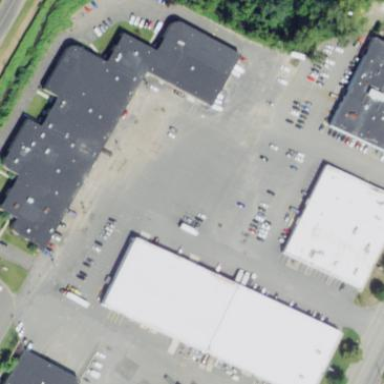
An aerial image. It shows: Commercial building.